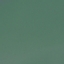
Land use / land cover: SeaLake